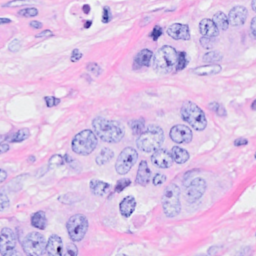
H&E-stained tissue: Breast